Question: I'm learning angular via youtube, but I'm trying to do something new, and I'm getting an error on that, my code is attached below, help me out.
I want to setAttribute like this 'div.setAttribute('(click)',"popUp($event)");' but I got error.
'''
export class AppComponent {
createEl(){
console.time("timer");
for (let i = 0; i < 10; i++) {
let div = document.createElement("div");
div.textContent = 'Hello, World! ${i}';
div.setAttribute('(click)',"popUp($event)");
document.getElementById('divEl')?.appendChild(div);
};
console.timeEnd("timer");
}
'''
'''
<div id="divEl"></div>
<button (click)="createEl()">click me</button>
'''

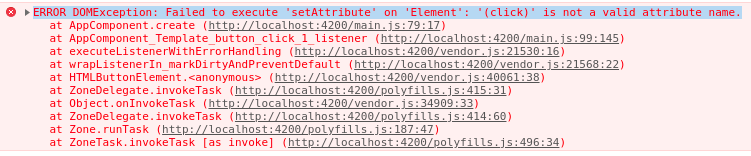
Answer: That's right check below.
'''
div.addEventListener('click', (e) => {
this.popUp(e);
});
'''